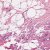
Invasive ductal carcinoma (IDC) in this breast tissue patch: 0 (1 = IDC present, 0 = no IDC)